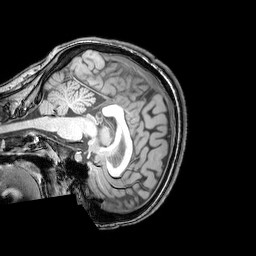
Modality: T1w
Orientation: sagittal
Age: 24
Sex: female
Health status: healthy
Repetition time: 0.081 s
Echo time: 0.037 s